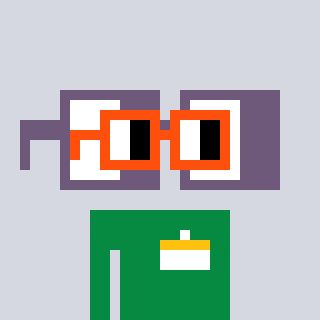
a pixel art character with square orange glasses, a glasses-shaped head and a green-colored body on a cool background